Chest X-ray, AP view. Patient: 42 years old, sex M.
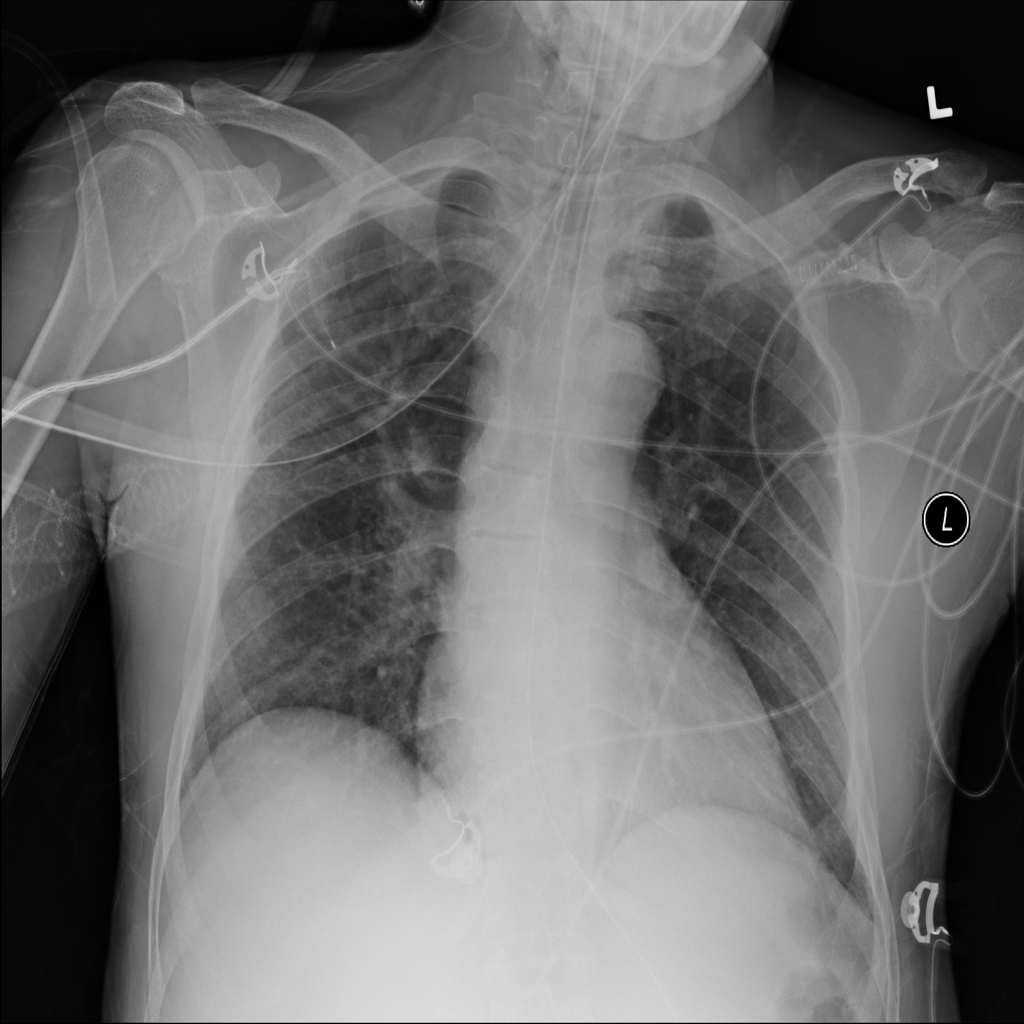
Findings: No Finding